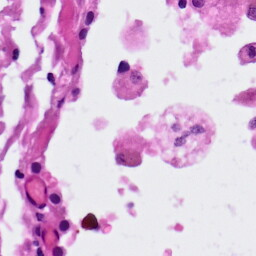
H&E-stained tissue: Lung